Question: I've been a little stuck on the following issue for some time. Essentially I have vertically stacked DIVs, all of the same characteristics and CSS class (.vert-container).
- -
This effect of the top DIV fading out and the last fading in to continue for all of these DIVs.

I have been trying to achieve this with a combination of the <URL> and fading opacity.
Anyone who can help me, it would be greatly appreciated. I will post my very incomplete code so far for the sake of a starting point.
'''
$(document).ready(function(){
$('.vert-container .inner').waypoint({
handler: function() {
$('.vert-container .inner').stop().animate({ "opacity": 0.2 }); // Fade out the DIV that is leaving viewport
},
offset: '50%'
});
});
'''
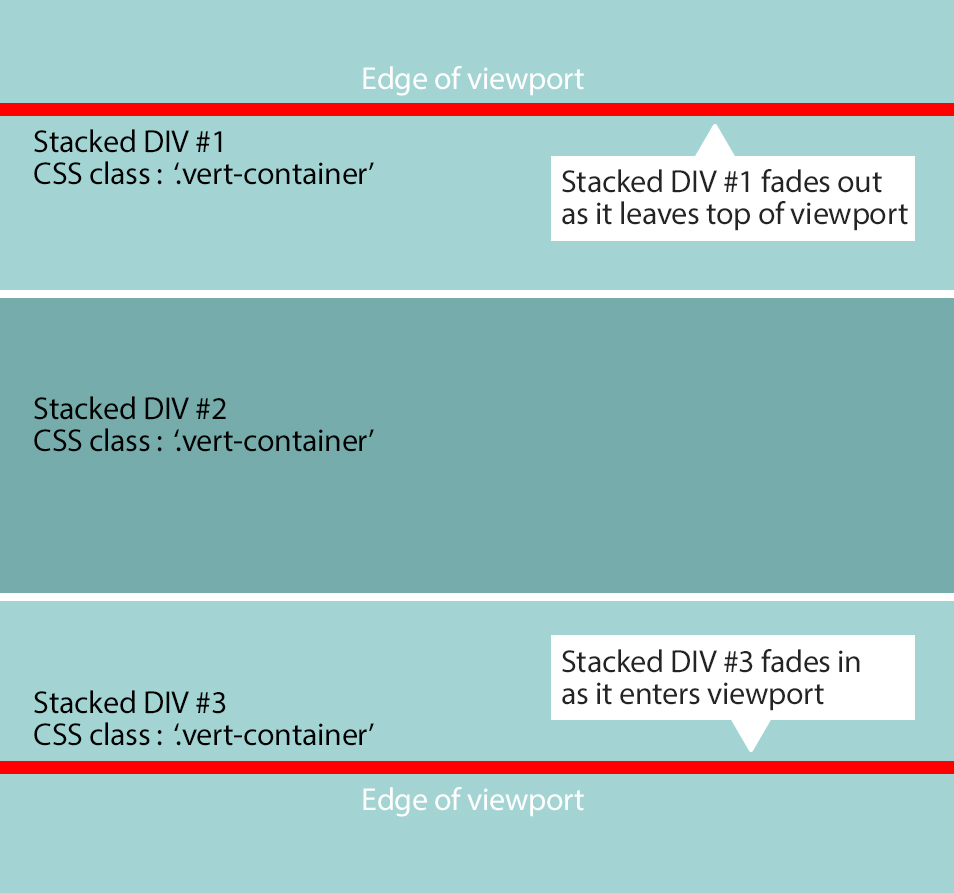
Answer: I tried to do it with opacity but I was having trouble with the Javascript. I came up with this, though.
It isn't exactly what you're looking for but I think it's pretty close with much less hassle and no Javascript.
I would use the ':before' and ':after' elements on a container to make gradients at the top and bottom of the element so it sort of fakes the opacity.
Here's a quick demo: <URL>